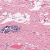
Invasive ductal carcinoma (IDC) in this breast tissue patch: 0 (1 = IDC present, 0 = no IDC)